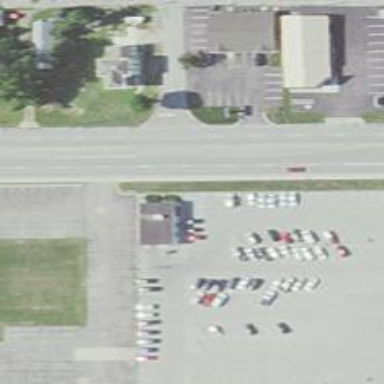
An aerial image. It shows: Car rental facility.